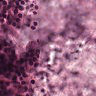
Metastatic tissue present: no